Field crop: maize
Growth stage: 2
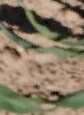
Species: maize